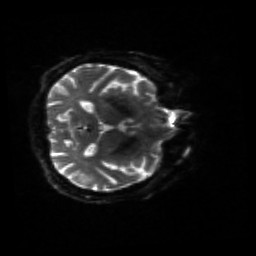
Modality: sbref
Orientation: axial
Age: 68
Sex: male
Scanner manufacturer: siemens
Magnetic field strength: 3 T
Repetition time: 4.71 s
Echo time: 0.0906 s